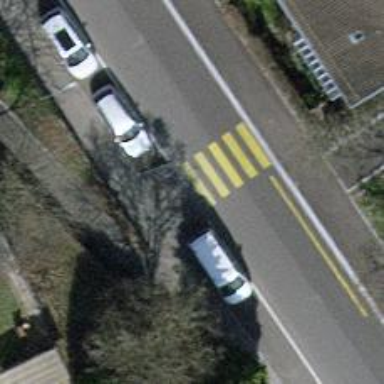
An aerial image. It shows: Kerb barrier.